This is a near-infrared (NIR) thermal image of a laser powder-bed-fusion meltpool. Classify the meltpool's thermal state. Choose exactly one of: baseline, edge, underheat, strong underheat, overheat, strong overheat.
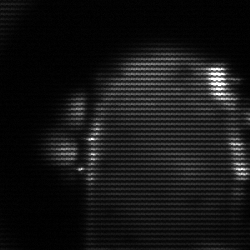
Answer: baseline